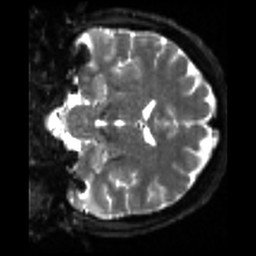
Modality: sbref
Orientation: coronal
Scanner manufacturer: siemens
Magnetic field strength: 3 T
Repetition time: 4 s
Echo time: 0.0594 s